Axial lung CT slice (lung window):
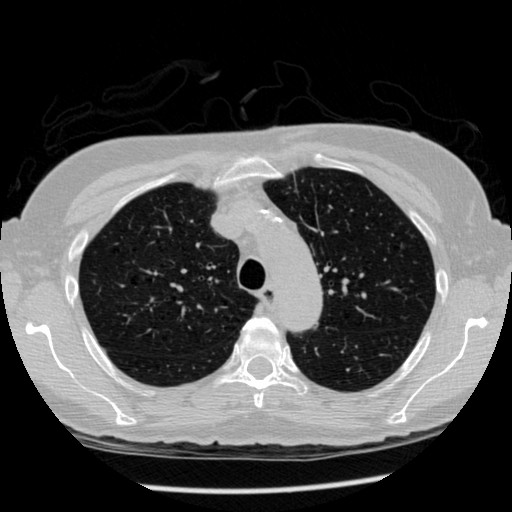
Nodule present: no